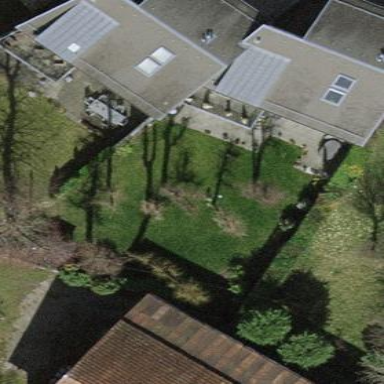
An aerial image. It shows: Garden surrounded by fence.